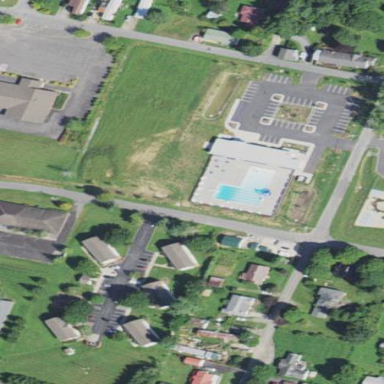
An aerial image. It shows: Sports centre dedicated to swimming activities.